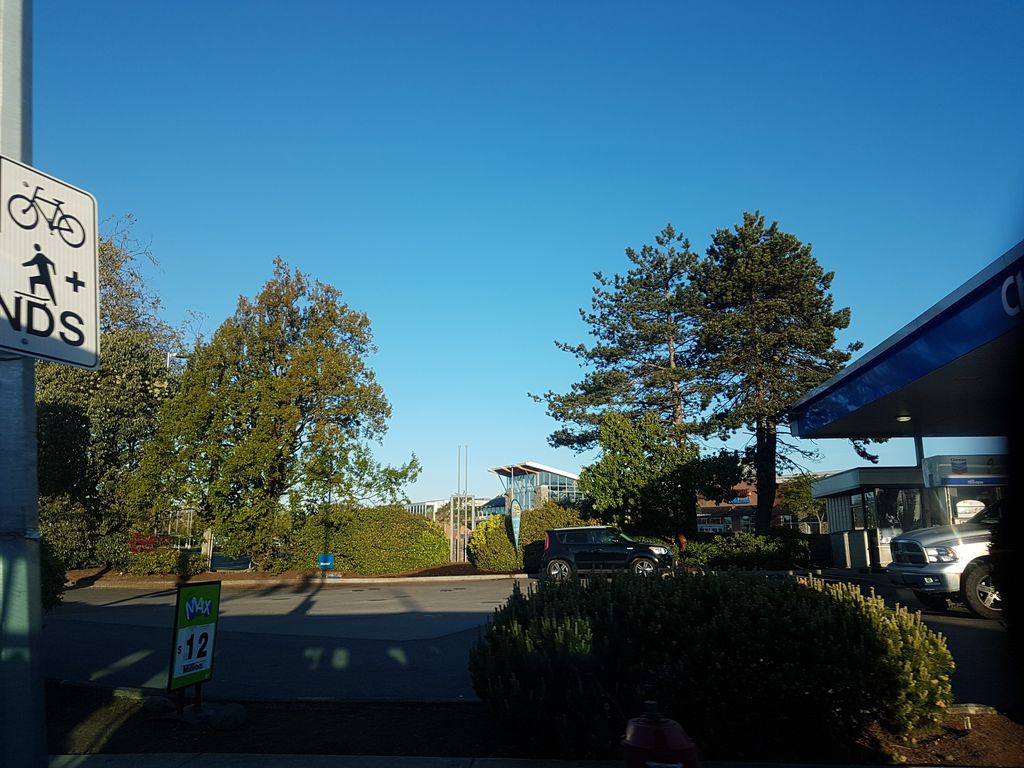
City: victoria